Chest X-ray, PA view. Patient: 33 years old, sex M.
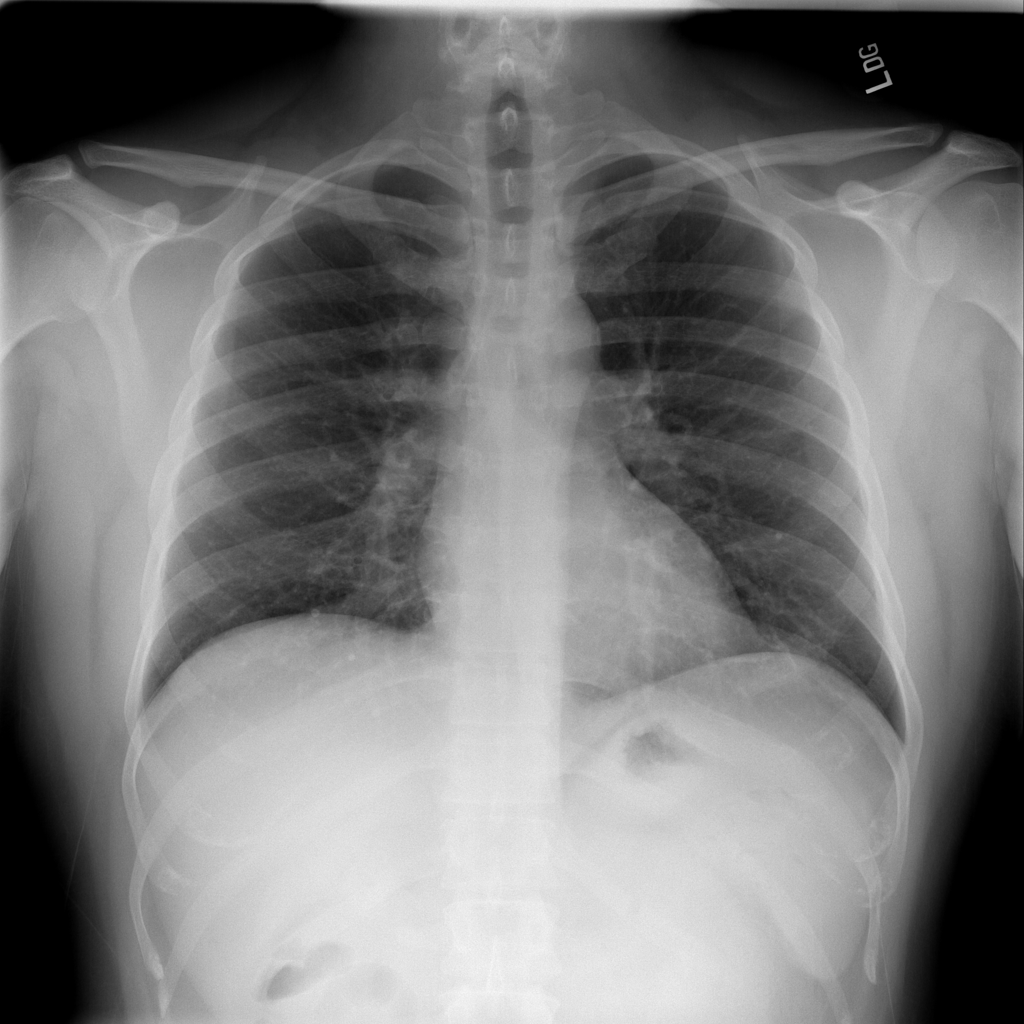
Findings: No Finding